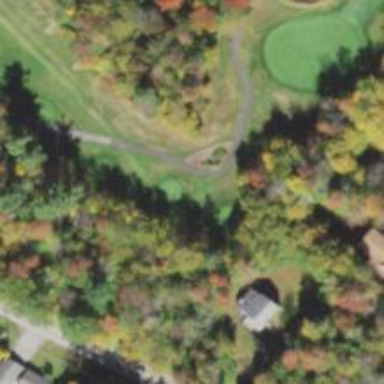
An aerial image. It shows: Golf tee.